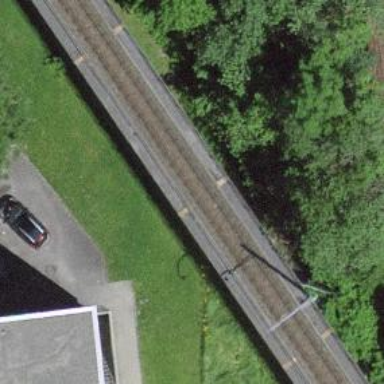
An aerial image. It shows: Narrow-gauge railway bridge with electrified contact lines and one track.